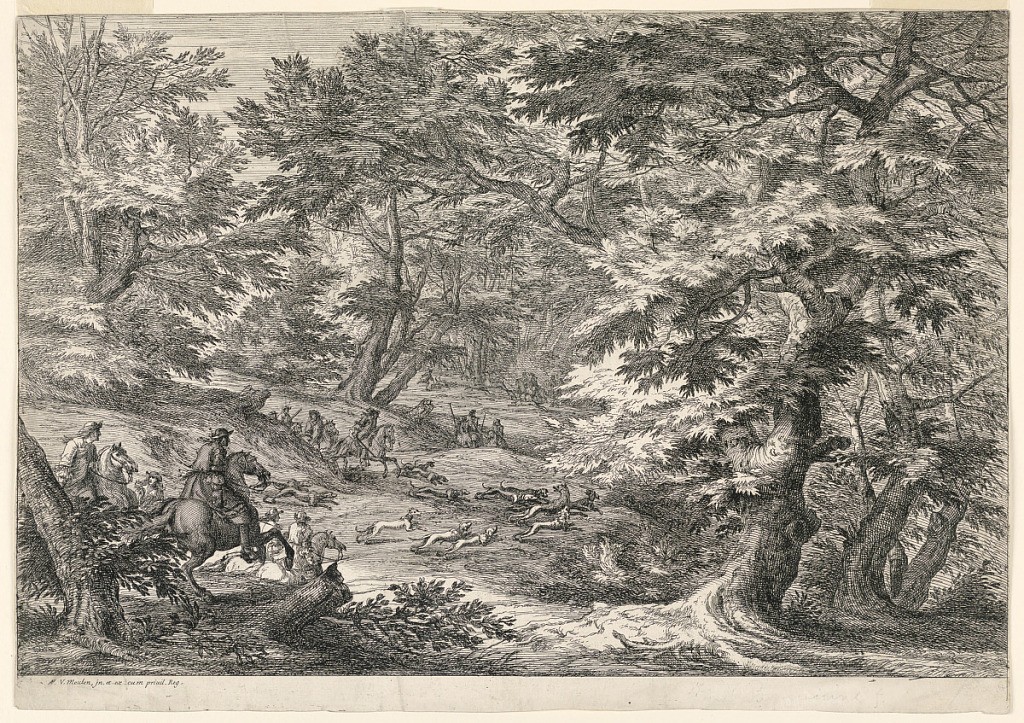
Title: Hunting Scene With Two Horsemen
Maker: Adrien Franz Boudewyns, 1644 - 1711
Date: after 1690
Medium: Engraving on paper
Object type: Print
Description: Horsemen and dogs pursue a wolf through a forest. In the left foreground are two horsemen.